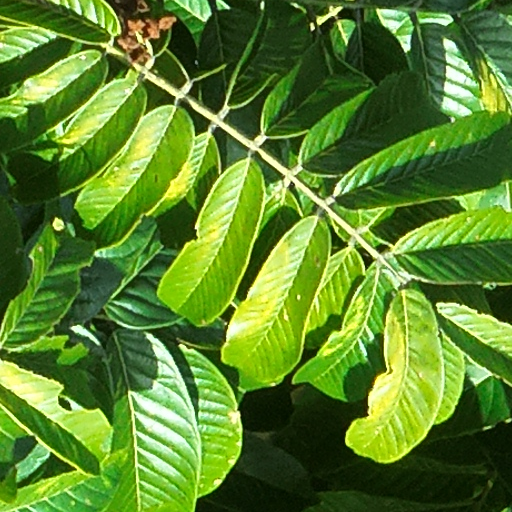
Species: Tachigali panamensis
GBIF accepted scientific name: Tachigali panamensis
Crown area (m\u00b2): 417.479